Question: I want to show progress like slider bar given in native WatchKit.
But I want to hide + and - buttons.
Is there any way I can achieve that?

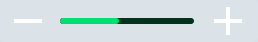
Answer: Got my answer,
Go to <URL>
Choose any color and opacity 0, then download image
Use this image as and of slider.